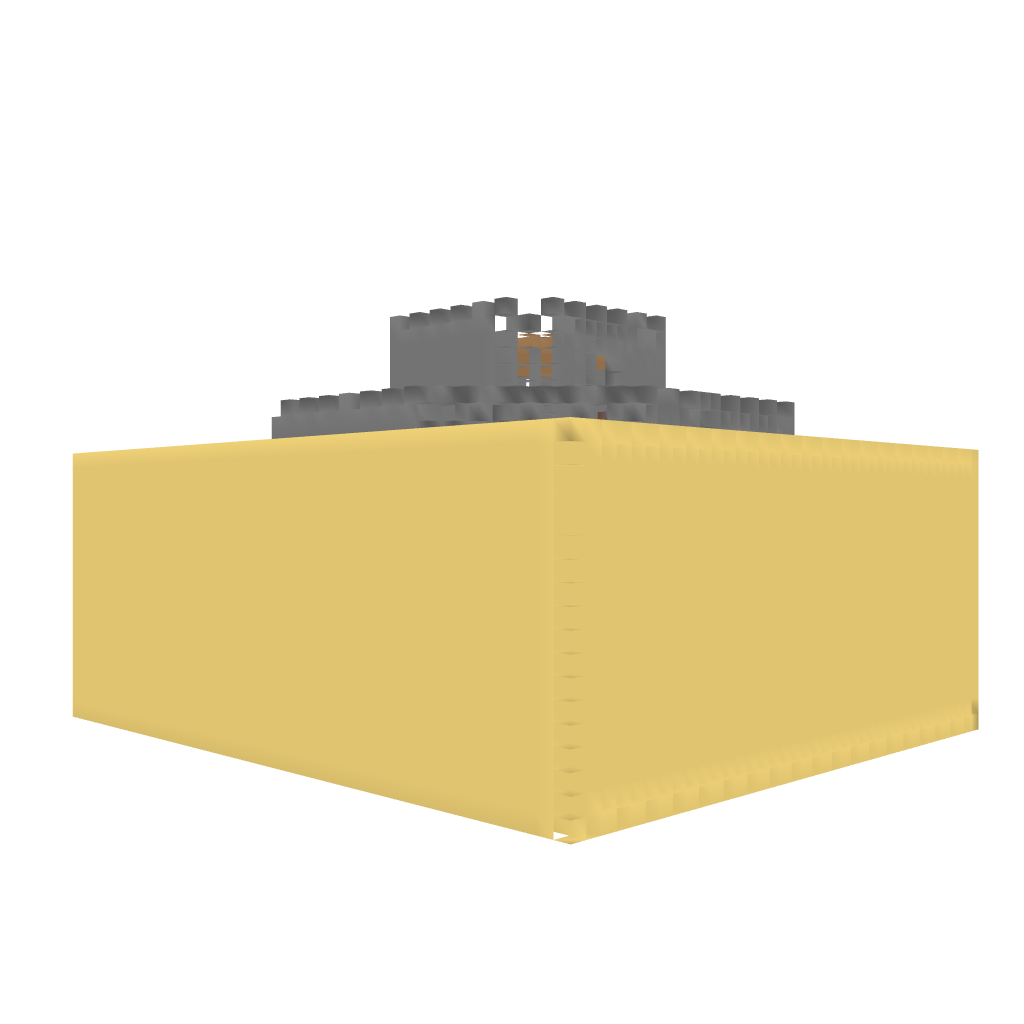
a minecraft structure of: PVP Fort bad low quality